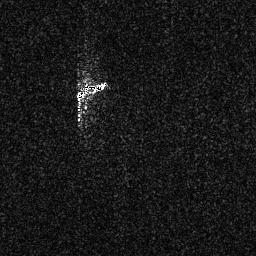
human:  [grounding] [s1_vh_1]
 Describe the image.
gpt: In the satellite image, there is  <ref>1 medium ship </ref> <box>[[29, 30, 42, 39, 0]]</box> located at center.